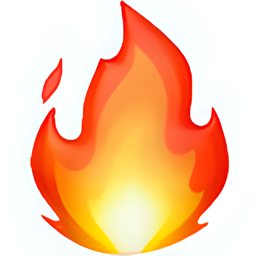
Name: fire
Emoji: 🔥
Group: Travel & Places
Sub-group: sky & weather